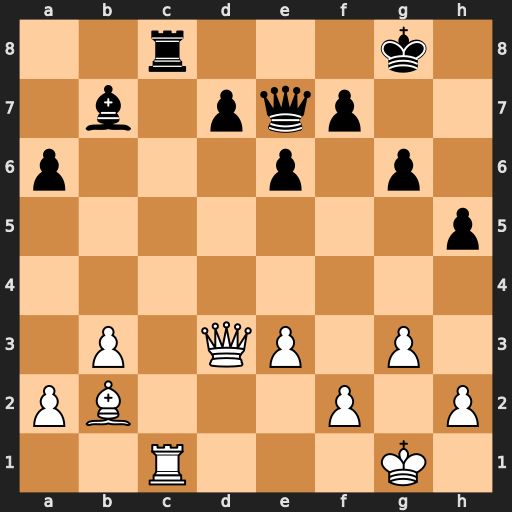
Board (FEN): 2r3k1/1b1pqp2/p3p1p1/7p/8/1P1QP1P1/PB3P1P/2R3K1
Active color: w
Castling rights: -
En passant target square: -
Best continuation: Rxc8+ Bxc8 Qc3